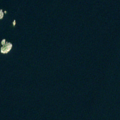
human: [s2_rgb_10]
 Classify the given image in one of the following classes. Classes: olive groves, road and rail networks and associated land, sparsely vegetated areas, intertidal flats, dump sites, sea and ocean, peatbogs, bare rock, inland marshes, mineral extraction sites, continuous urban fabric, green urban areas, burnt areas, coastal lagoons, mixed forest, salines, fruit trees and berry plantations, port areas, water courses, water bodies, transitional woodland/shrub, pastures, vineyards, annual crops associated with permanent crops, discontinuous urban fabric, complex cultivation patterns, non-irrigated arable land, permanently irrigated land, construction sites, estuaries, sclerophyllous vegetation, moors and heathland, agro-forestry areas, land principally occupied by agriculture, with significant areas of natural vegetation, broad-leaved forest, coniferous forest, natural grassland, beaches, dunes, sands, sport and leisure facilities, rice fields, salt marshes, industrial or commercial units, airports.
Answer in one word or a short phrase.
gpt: sea and ocean